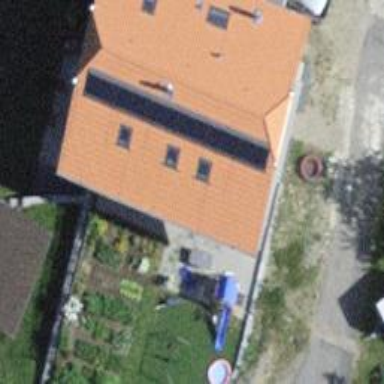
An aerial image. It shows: Solar power generator with photovoltaic panels.